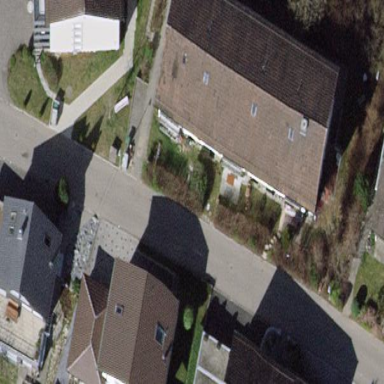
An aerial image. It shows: Terrace building.